Field crop: tomato
Growth stage: 1
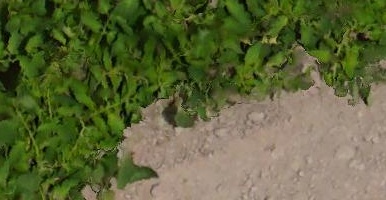
Species: tomato